Question: I have form showing treeview that treeview preview some folders, subfolders and files from the hard drive like the following example :

how to change the names of the nodes in the treeview without changing the source folder name
I mean that I need to change the node name just in the form
for example, a node named "debug" show to the user like "XXX" but the folder still named debug
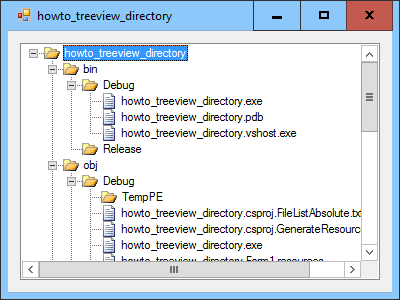
Answer: ## First of all, I can't tell if you are using Windows Forms or WPF, so I'm going to explain it for Windows Forms.
---
Make a 'ContextMenuStrip', then make a 'DropdownItem' with the text being 'Rename'
, double-click the item; this will open the 'Form.cs' of the 'Form' containing the 'TreeView'
, make a new form, by clicking the 'Project' button, which is located in the top-bar of , (Which I assume you are using) and click 'Add Windows Form' - This will open a window asking what name the 'Form' should be.
, after adding the new form, create a 'TextBox' on the new 'Form', and a 'Button', with the text being 'Rename'
, now that we've covered that part, go back to the 'Form.cs' and navigate to the 'rename_Click()' event. (I'm sure that the event name isn't actually 'rename_Click()', it's just an example)
, put this code in between the curly brackets(Code Block):
'''
renameForm rf = new renameForm();
rf.ShowDialog();
'''
Now, we need to head back to the other 'Form' we created earlier. Open the 'Form.cs' of the earlier created 'Form', and scroll to the top. Before the 'public Form()' event, type:
'''
public static string newName = "";
'''
When the parent 'Form' that contains our 'ContextMenuStrip' and 'TreeView' opens our second 'Form'
, now, we will need to send data back, right?
Go back to the 'rename_Click()' in the parent 'Form', the one that contains our 'TreeView' and 'ContextMenuStrip', and before the 'rf.ShowDialog();', add:
'''
rf.FormClosed += rename_Closed;
'''
In the second 'Form', containing our 'TextBox' and 'Button', double-click the 'Button', and open the 'Form.cs'
Inside of the curly brackets(Code Block) of the 'button_Click()', add:
'''
newName = textBox1.Text;
'''
Then, inside of the curly brackets(Code Block) of 'rename_Closed()', add:
'''
treeView1.SelectedNode.Text = renameForm.newName;
'''
---
## This should create a simple, but effective rename system.
---
Hope it helps you :)